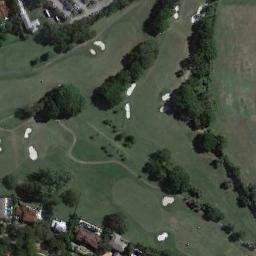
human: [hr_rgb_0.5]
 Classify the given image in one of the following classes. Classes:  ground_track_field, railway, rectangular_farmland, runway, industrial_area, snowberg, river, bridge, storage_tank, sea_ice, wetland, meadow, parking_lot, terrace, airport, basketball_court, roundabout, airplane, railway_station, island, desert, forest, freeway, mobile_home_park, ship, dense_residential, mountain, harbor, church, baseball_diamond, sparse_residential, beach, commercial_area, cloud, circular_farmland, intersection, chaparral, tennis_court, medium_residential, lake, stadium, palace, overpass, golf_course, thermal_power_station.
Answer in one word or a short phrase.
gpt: golf_course